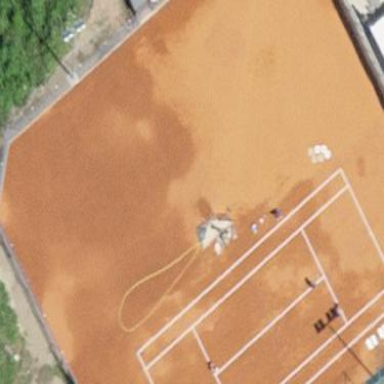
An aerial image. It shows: Tennis court on the leisure land pitch.